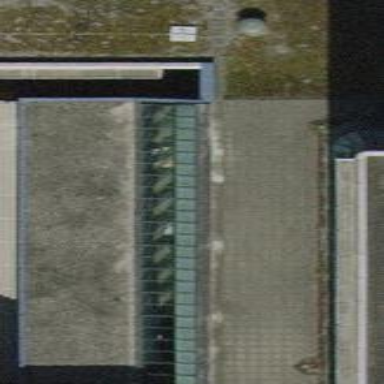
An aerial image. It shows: View of roof of building.